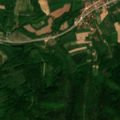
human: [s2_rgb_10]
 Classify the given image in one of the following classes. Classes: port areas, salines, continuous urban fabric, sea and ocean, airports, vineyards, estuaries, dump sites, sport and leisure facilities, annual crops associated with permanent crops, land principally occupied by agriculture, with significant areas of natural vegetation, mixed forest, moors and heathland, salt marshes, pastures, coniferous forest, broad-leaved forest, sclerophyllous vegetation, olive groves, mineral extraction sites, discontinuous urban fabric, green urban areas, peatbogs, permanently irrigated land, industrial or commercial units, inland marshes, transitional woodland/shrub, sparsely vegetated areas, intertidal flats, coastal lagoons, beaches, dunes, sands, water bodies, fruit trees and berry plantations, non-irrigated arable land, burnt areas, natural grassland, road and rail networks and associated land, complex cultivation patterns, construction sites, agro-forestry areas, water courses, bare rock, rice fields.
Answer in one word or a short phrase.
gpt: discontinuous urban fabric, complex cultivation patterns, land principally occupied by agriculture, with significant areas of natural vegetation, broad-leaved forest, transitional woodland/shrub